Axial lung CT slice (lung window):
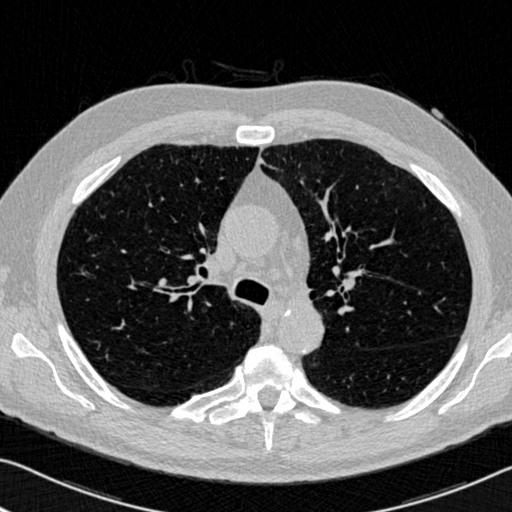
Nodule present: no